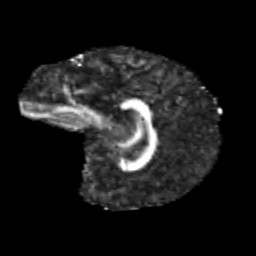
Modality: FA
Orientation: sagittal
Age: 10
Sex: female
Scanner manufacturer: siemens
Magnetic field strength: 3 T
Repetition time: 3.8 s
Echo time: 0.07 s